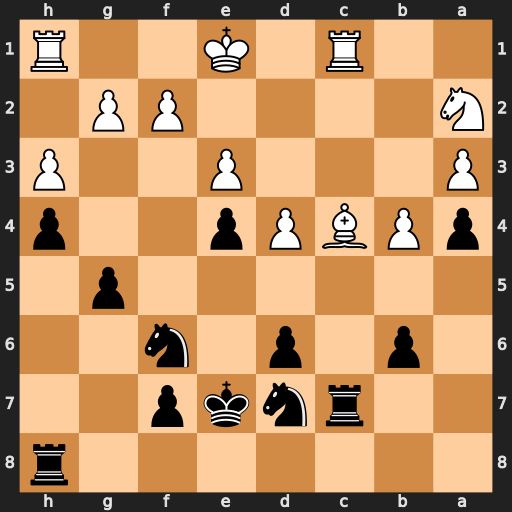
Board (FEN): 7r/2rnkp2/1p1p1n2/6p1/pPBPp2p/P3P2P/N4PP1/2R1K2R
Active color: b
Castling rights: K
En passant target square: -
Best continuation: Rhc8 Kd2 Rxc4 Rxc4 Rxc4